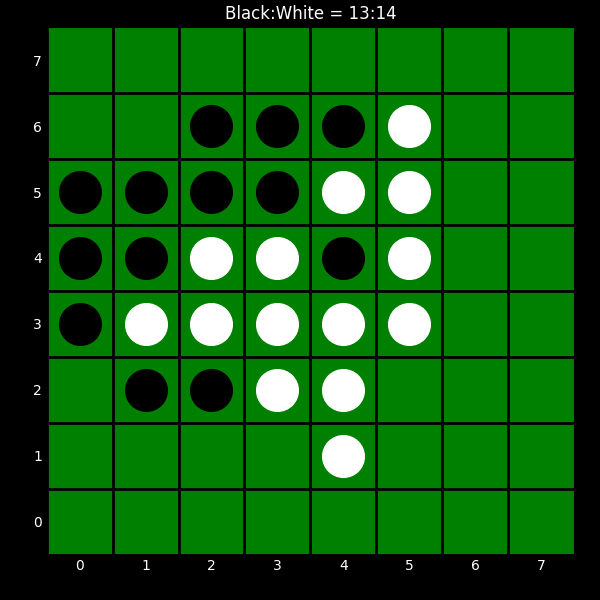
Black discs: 13
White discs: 14